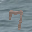
Label: 7